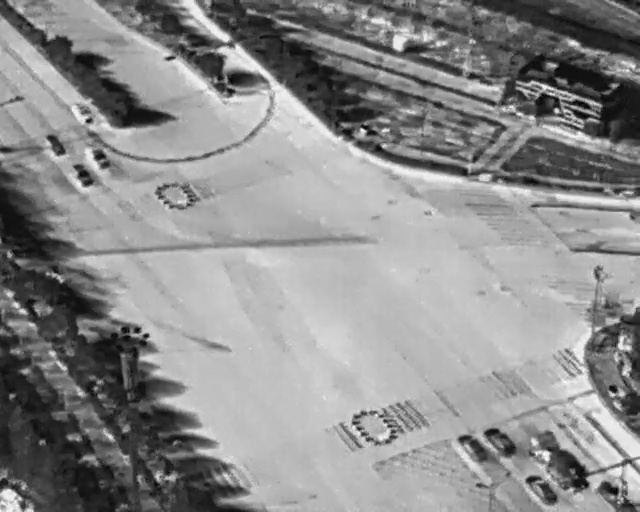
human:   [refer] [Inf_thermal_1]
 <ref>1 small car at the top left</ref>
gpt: <box>[[6, 26, 10, 29, 144]]</box>

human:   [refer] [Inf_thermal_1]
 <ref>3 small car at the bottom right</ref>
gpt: <box>[[71, 85, 76, 89, 137], [75, 84, 80, 87, 134], [81, 94, 87, 96, 137]]</box>

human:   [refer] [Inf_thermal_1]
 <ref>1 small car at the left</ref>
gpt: <box>[[10, 32, 14, 35, 150]]</box>